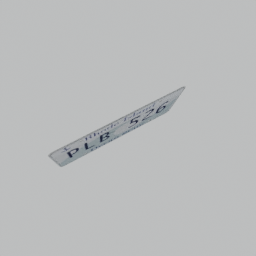
Label: mechanical